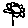
Label: flower